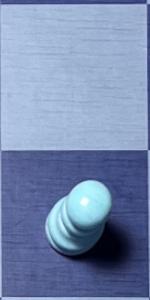
Label: Pawn_White